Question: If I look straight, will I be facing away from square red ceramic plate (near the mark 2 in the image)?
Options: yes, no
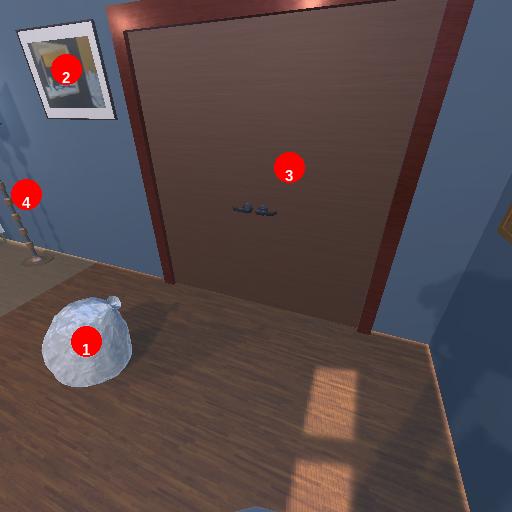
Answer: yes